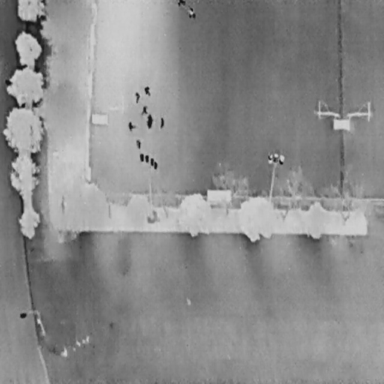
There are ten People in the infrared image.